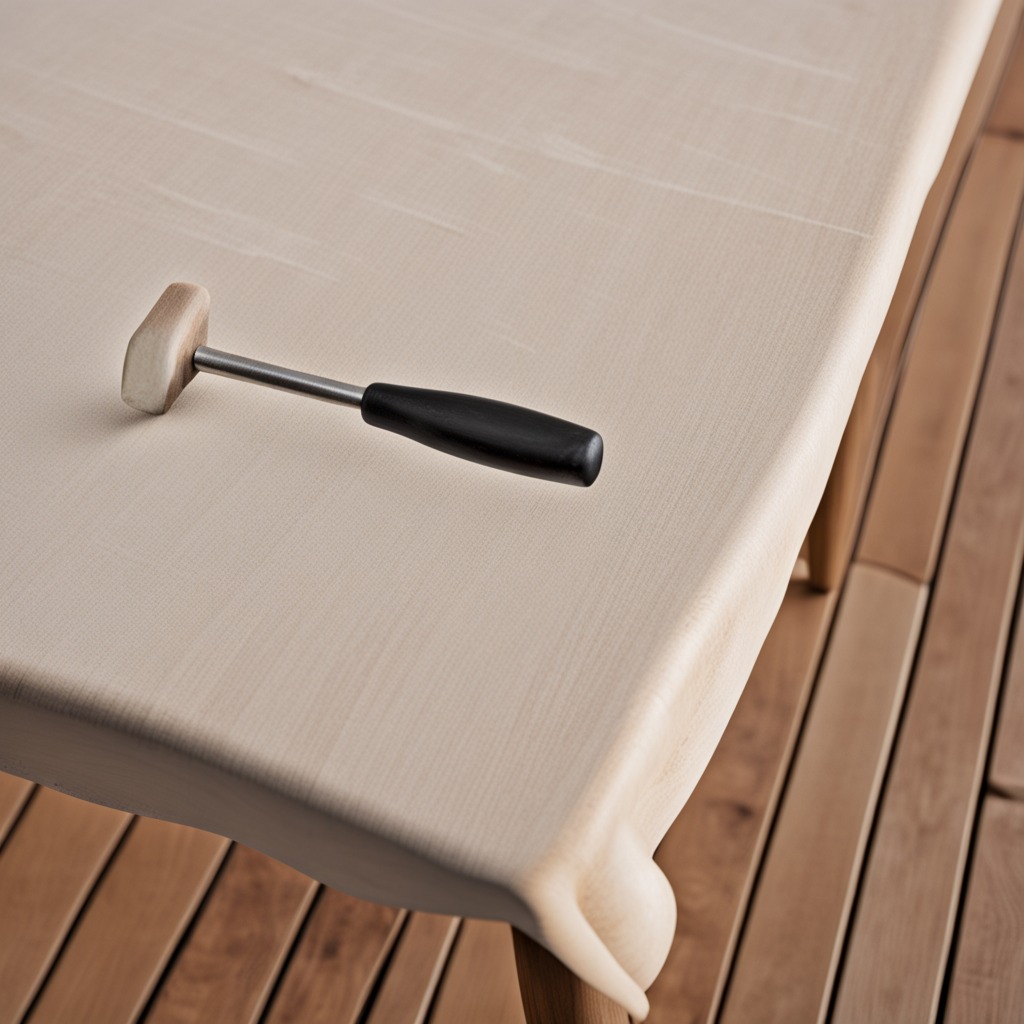
A hammer is lying on a wooden table in an outdoor workshop during daytime bright natural light soft shadows worn but beneath the cloth.